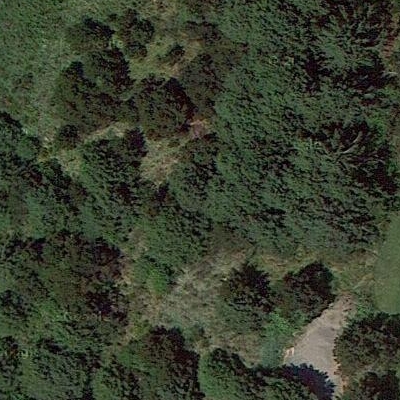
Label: Forest